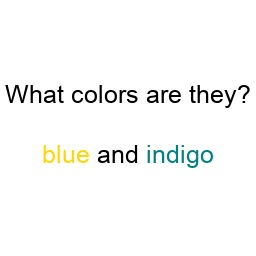
Color: gold, teal
Color name shown: blue, indigo
Background color: white
Question text color: black